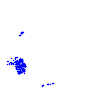
Particle: electron